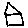
Label: house